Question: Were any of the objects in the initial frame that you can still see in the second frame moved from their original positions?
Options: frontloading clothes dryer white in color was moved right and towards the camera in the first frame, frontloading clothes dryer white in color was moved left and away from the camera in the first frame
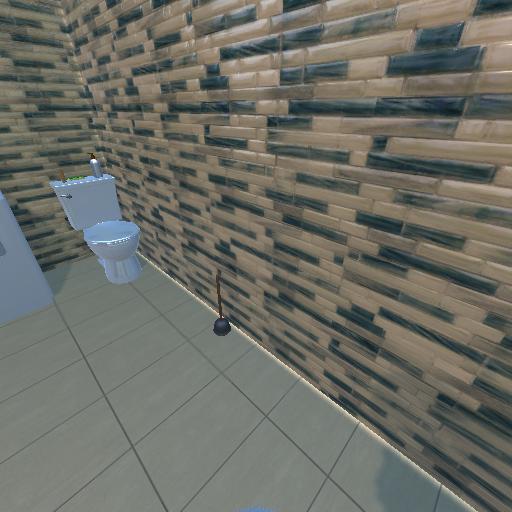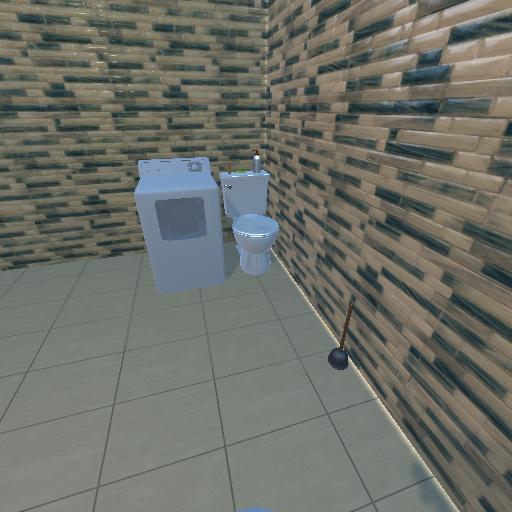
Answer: frontloading clothes dryer white in color was moved right and towards the camera in the first frame